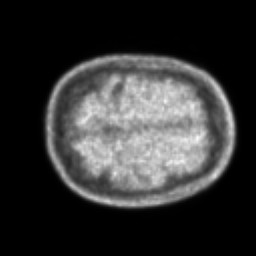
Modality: PET
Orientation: axial
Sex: male
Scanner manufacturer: ge